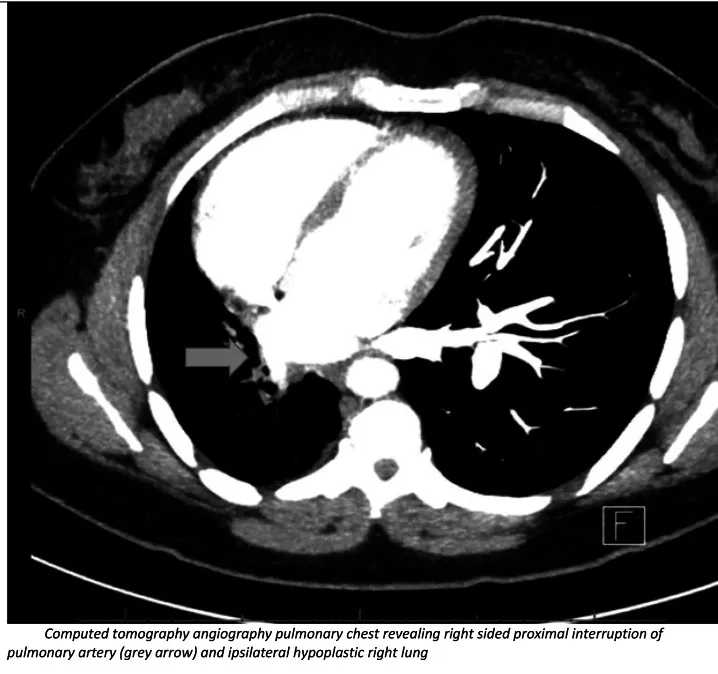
Computed tomography angiography pulmonary chest revealing right sided proximal interruption of pulmonary artery (grey arrow) and ipsilateral hypoplastic right lung.
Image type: radiology (ct)